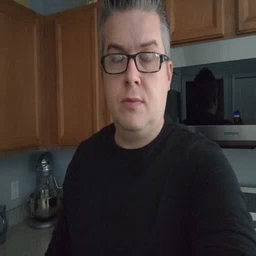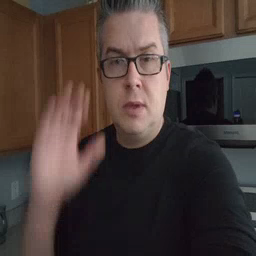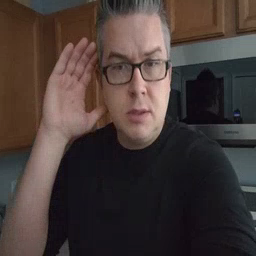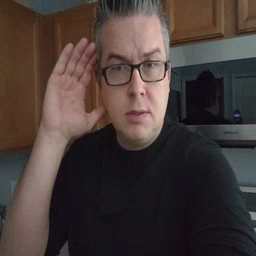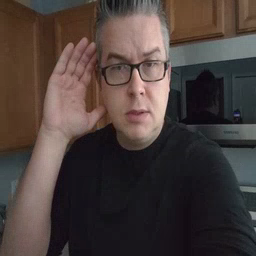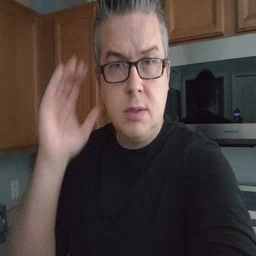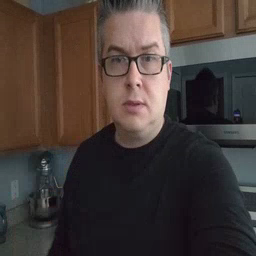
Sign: listen